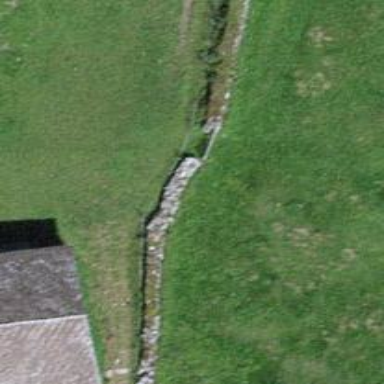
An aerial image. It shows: Wall is shown in the image.